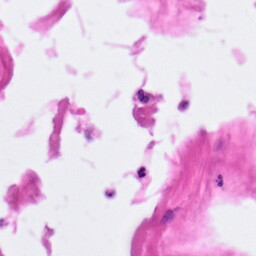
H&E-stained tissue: Pancreatic